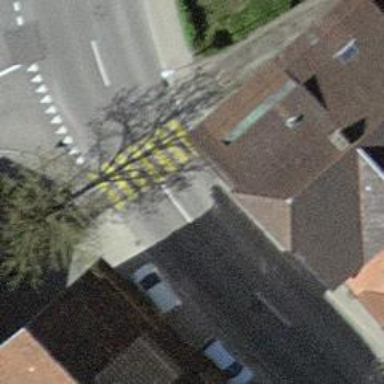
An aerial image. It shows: Zebra crossing on the road.